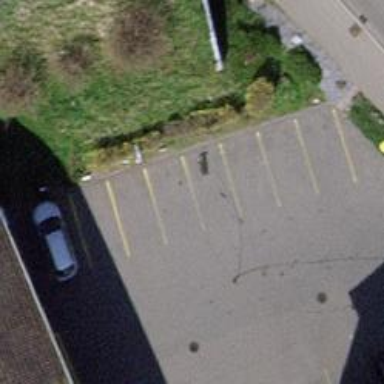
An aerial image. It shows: Parking area with surface.